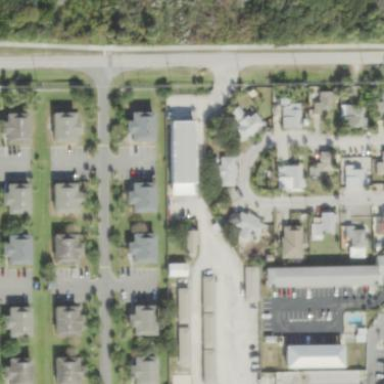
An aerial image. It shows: Storage rental shop.